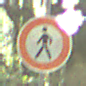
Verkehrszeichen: VerbotFussgaenger
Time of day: Midday
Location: Outdoor (Nature)
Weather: Clear
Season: NotSpecified
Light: Natural